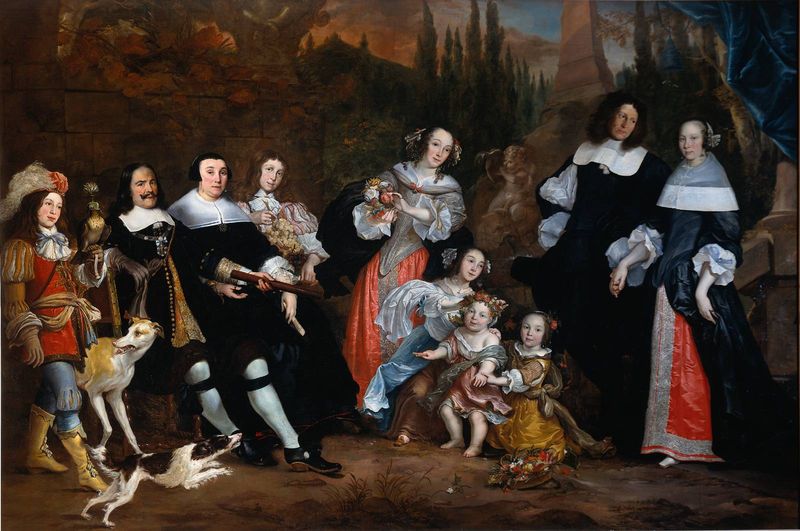
Titel: Vice Admiral Michiel Adriaensz. de Ruyter und seine Familie
Künstler: Jurriaen Jacobson
Standort: Amsterdam
Institution: Rijksmuseum
Schlagwörter: adler, baum, berg, blau, dunkel, falke, feder, felsen, feuer, gemälde, gruppe, himmel, mann, schatten, vogel, weiß, wolken, bäume, frauen, gelb, grün, landschaft, menschen, mädchen, sitzen, abend, bewegung, blume, blumen, braun, bunt, damen, elegant, frankreich, frau, frisur, hintergrund, hut, kleid, kleider, licht, männer, nacht, orange, schwarz, szene, säule, vordergrund, ölbild, blick, blüten, dame, gebäude, gras, hund, hunde, park, rot, tiere, fest, gesellschaft, gespräch, malerei, menge, mode, party, rock, tanz, versammlung, bart, feier, gesichter, wand, barock, blicke, federn, gesicht, inkarnat, kleidung, kragen, rembrandt, stehen, stein, steine, ärmel, bildnis, gesten, gruppenbildnis, gruppenportrait, gruppenporträt, hals, holland, hände, krägen, niederlande, portrait, porträt, vorhang, öl, dämmerung, gräser, halme, natur, büsche, boden, geistlicher, gewand, gold, haare, kostüm, kutte, mantel, reich, stoff, adel, eltern, familie, familienporträt, gewänder, kind, mutter, paar, personen, vater, musik, england, kontrast, locken, renaissance, rokoko, rosa, wald, genre, kinder, stock, szenerie, engel, putto, stillleben, zypressen, adelige, federhut, perücke, sprung, spanien, farbig, klar, mieder, schuhe, stab, berge, mauer, landschaftsmalerei, hof, idylle, füsse, figuren, französisch, brand, staffage, könig, schnäuzer, spielen, glanz, draperie, goya, robe, socken, strumpf, edel, junge, fein, abendrot, freude, abendlandschaft, geschwister, flucht, spiel, strümpfe, ruine, knabe, velasquez, fuss, flammen, ideal, denkmal, mauerwerk, zypresse, scharz, uniform, waffe, bedrohlich, bürgertum, engländer, fraue, ruinen, manschette, manschetten, orden, stiefel, tanne, treffen, vermeer, geschenk, schuh, allegorie, mythologie, pracht, gruppenbild, portraits, ritter, brokat, jagd, ehepaar, himme, jüngling, leben, gewehr, verfolgung, mittelalter, wams, priester, obelisk, stadtlandschaft, greifvogel, kragenw, blumenkranz, repräsentation, wäldchen, sunkel, geistliche, schriftrolle, absolutismus, adelig, adlige, affektiert, altmeisterlich, barocj, baüme, blickkontakt, blütenkranz, breugel, breughel, bürgerfamilie, calvinisten, colorit, edelmänner, erd, falkenjagd, familienbild, fernrohr, flinte, flämisch, frusur, gebell, generationen, goldenes zeitalter, himel, hochzeit, hofgesellschaft, hugenotten, hund klassizismus natur, hundedarstellung, höfisch, isokephalie, jagde, jagdgesellschaft, jagdhunde, jagt, alte, kaplan, kin, kniebundhose, kniestrumpf, kniestrümpfe, koralle, kulisse, kutten, könige, königlich, königliche familie, landpartie, lokalfarben, maum, mehrere genterationen, nachtwache, niederländer, obelsik, patrizier, pinien, pouritanen, reneissance, schnallenschuh, sfumato, spiele, spitzenkragen, strumpfhosen, szenisches bild, tembrandt, tempel, treibjagd, verblauung, vermer, verwandtschaft, watteau, windspiel, wochenende, übergabe, velazquez, kränze, hofmalerei, urkunde, amor, paare, bundhose, familie 17.jhdt, 17. jahrhundert, kniebänder